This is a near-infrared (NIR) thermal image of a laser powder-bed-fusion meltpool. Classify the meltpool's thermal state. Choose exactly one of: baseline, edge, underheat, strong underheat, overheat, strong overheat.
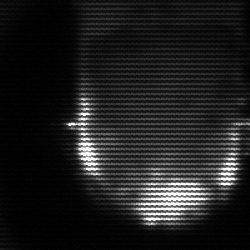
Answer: baseline